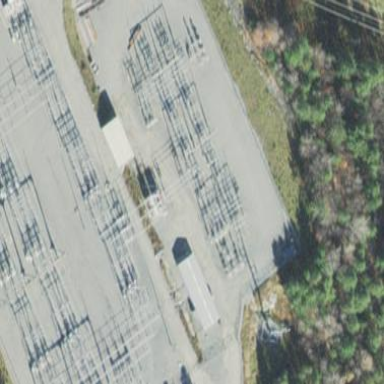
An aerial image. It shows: Outdoor power substation at the transmission level.